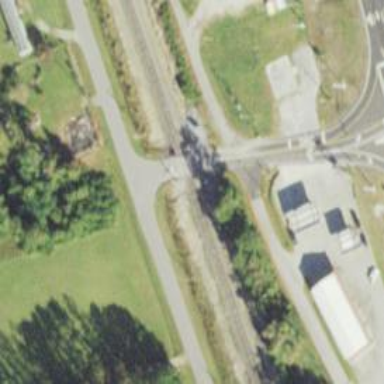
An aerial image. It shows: Level crossing with lights and barriers.